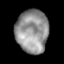
Tissue: lung
Cell type: Epithelial cells
Senescence score: 0.2009
Nuclear area (px): 1368
Mean DAPI intensity: 147.229